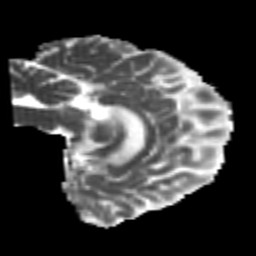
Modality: MD
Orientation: sagittal
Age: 24
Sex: male
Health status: healthy
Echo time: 0.074 s